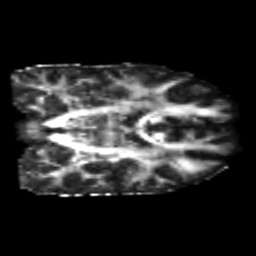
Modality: FA
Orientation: coronal
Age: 22
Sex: male
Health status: healthy
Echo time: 0.074 s